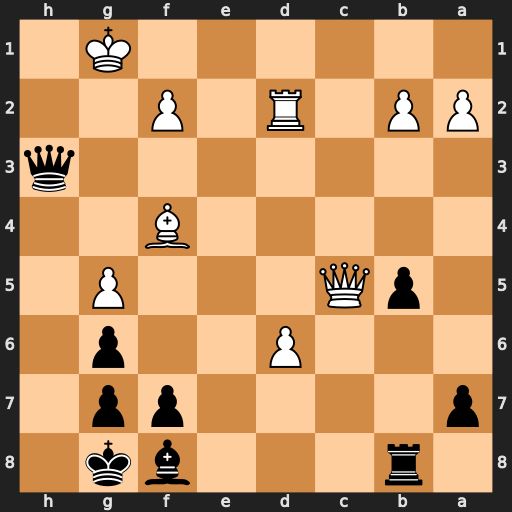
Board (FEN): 1r3bk1/p4pp1/3P2p1/1pQ3P1/5B2/7q/PP1R1P2/6K1
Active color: b
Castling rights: -
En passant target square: -
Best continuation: Rc8 Qxc8 Qxc8 d7 Qd8